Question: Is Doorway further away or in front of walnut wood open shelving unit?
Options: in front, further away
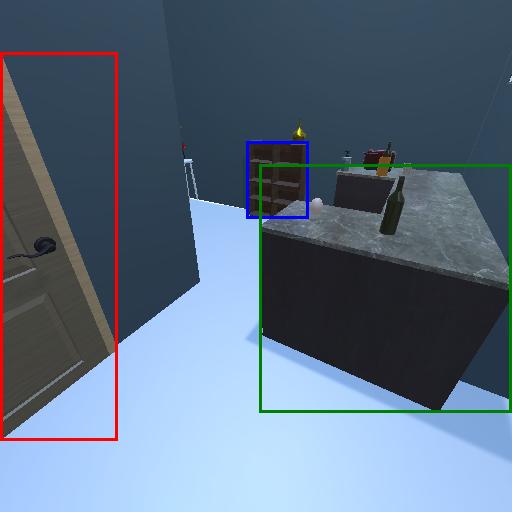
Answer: in front